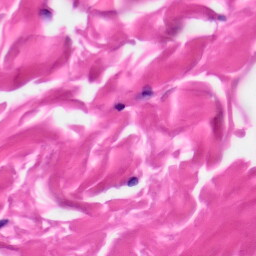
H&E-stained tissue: Skin